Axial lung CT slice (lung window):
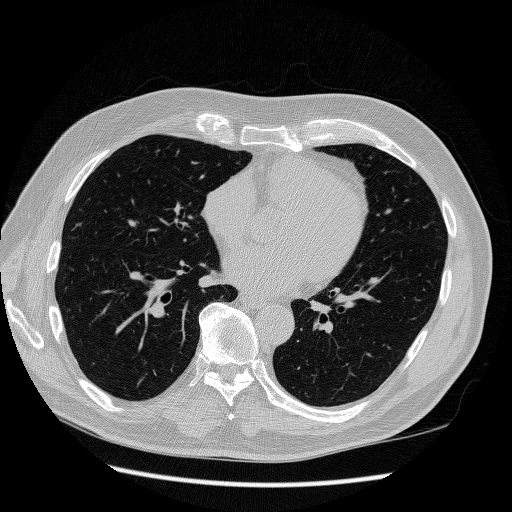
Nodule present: no